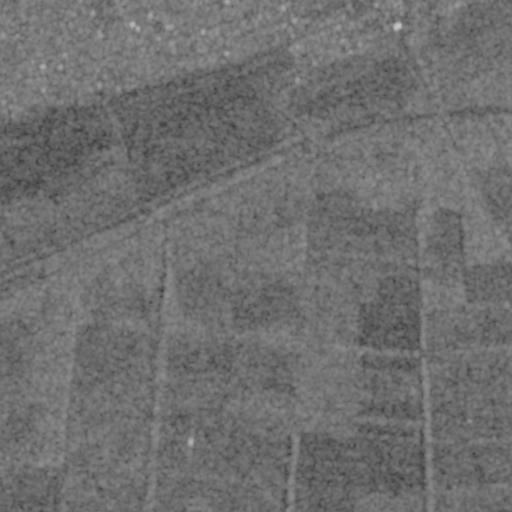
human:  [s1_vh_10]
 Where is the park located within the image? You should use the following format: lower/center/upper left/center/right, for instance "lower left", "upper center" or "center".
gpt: The park is located in the upper of the image.
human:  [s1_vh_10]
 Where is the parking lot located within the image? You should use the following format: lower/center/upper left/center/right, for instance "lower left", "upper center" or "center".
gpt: The parking lot is located in the upper left of the image.
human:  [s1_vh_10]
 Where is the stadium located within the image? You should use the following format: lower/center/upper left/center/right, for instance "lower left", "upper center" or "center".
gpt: The stadium is located in the upper right of the image.
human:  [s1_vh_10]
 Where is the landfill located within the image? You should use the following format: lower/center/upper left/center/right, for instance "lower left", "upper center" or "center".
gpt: There is no landfill in the image.

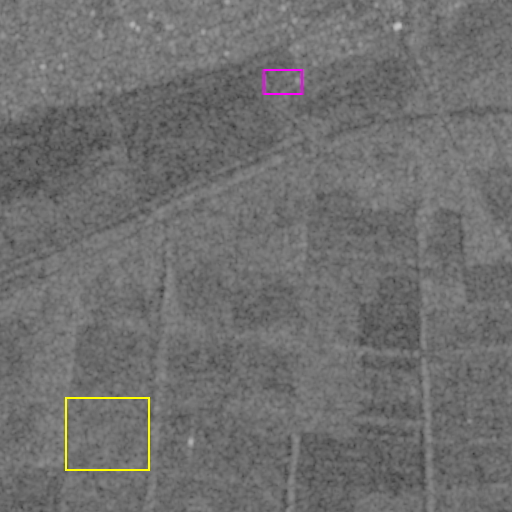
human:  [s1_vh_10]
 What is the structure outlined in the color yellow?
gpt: The structure outlined in yellow is a crop field.
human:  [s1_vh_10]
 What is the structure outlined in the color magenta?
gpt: The structure outlined in magenta is a park.
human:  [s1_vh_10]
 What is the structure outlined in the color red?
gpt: There is no red outline.